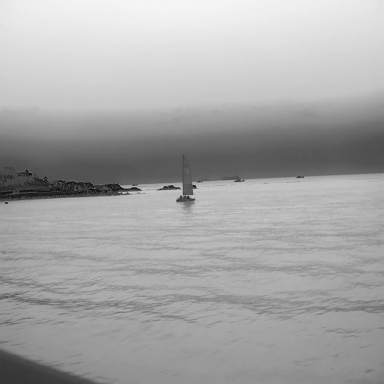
There are six objects shown in the infrared image, including a sailboat, four bulk_carriers, and a fishing_boat.